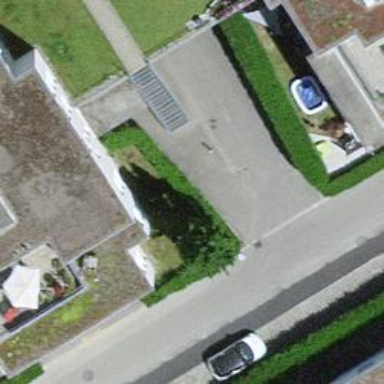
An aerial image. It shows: Set of steps on the road.